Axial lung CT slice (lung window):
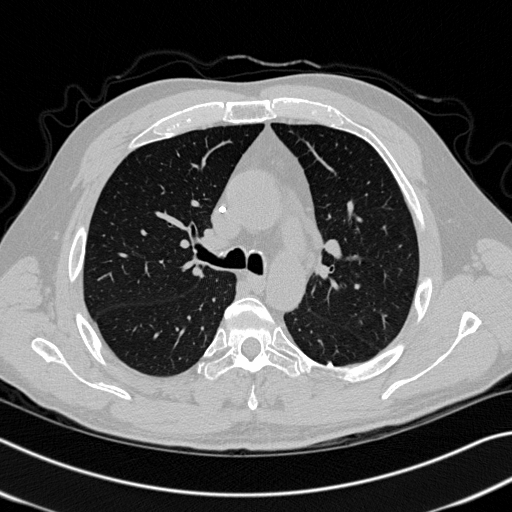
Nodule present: yes
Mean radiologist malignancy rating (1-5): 2